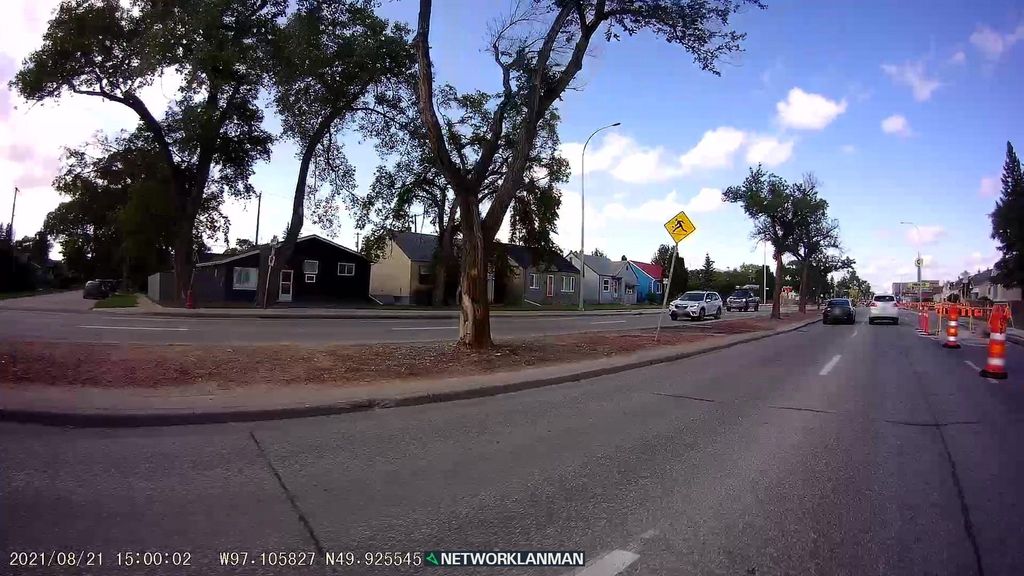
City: winnipeg